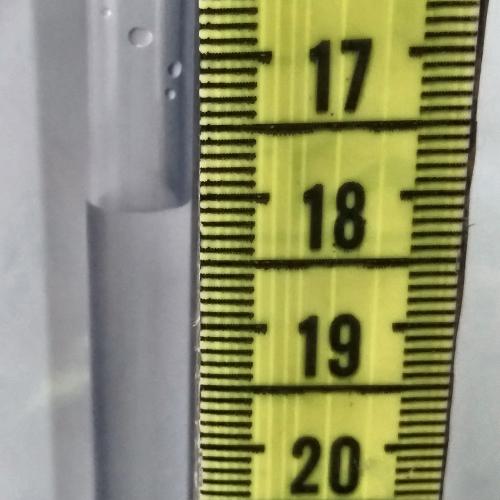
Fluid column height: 18.1 cm